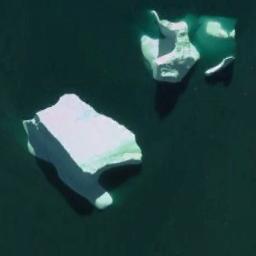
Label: sea_ice